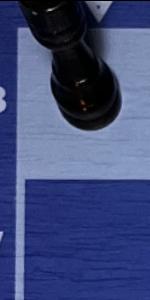
Label: Empty